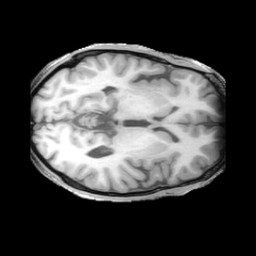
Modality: T1w
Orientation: axial
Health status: ill
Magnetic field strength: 3 T